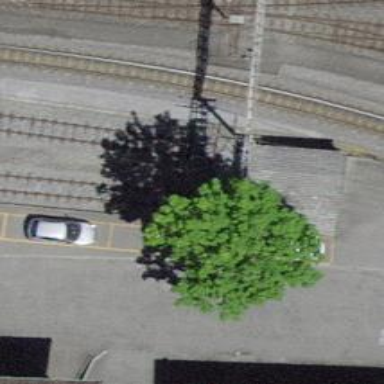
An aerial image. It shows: Railway buffer stop.